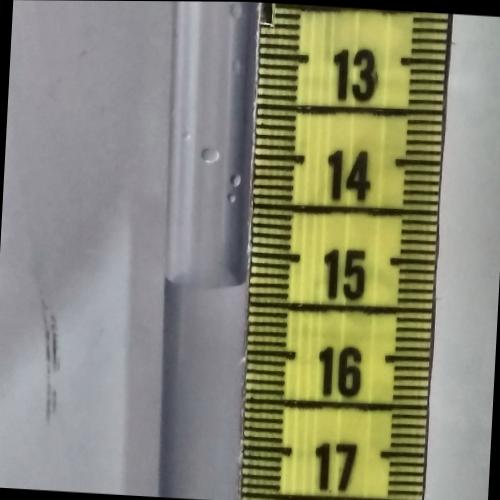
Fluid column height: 15.3 cm